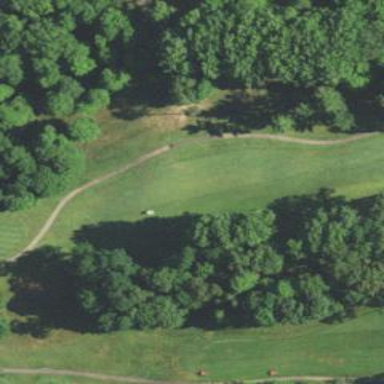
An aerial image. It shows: Golf fairway surrounded by grass.